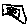
Label: hexagon